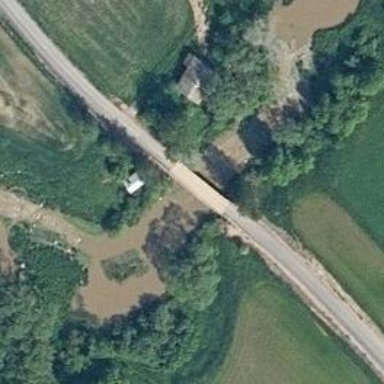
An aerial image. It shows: Residential road with bridge.